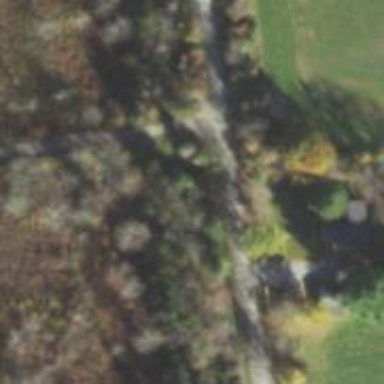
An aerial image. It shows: Abandoned railway.